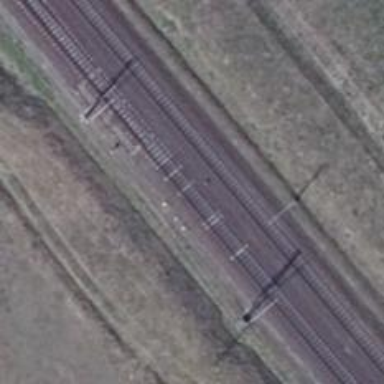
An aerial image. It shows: Railway signal.